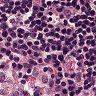
Metastatic tissue present: no